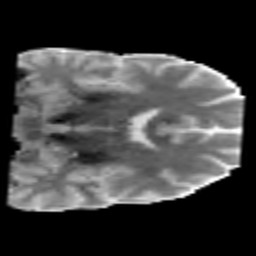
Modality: MD
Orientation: coronal
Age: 30
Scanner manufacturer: philips
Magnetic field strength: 3 T
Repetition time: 8.569 s
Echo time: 0.1273 s